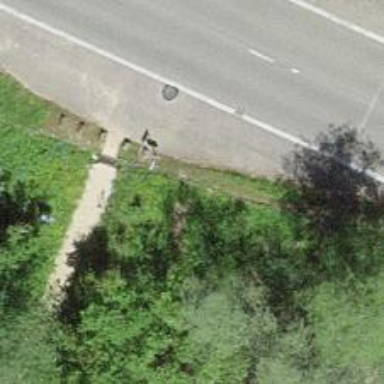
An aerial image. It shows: Bus stop with platform for public transport.